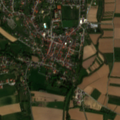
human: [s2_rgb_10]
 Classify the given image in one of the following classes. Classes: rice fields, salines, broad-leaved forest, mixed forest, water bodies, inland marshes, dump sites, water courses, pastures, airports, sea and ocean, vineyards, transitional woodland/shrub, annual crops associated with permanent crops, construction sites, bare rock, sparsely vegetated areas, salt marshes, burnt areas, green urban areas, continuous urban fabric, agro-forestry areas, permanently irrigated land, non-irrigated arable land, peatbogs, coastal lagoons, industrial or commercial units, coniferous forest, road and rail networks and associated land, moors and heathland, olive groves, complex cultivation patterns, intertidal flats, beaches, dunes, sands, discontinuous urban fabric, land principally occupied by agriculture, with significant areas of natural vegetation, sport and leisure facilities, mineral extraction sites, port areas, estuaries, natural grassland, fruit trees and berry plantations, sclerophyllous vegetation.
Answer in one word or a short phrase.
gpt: discontinuous urban fabric, non-irrigated arable land, land principally occupied by agriculture, with significant areas of natural vegetation, mixed forest